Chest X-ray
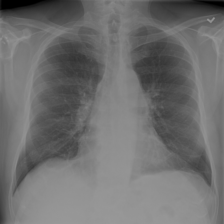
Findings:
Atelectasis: negative
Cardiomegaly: negative
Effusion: negative
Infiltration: negative
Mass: negative
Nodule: negative
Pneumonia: negative
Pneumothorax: negative
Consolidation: negative
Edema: negative
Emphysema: negative
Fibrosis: negative
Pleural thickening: negative
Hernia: negative